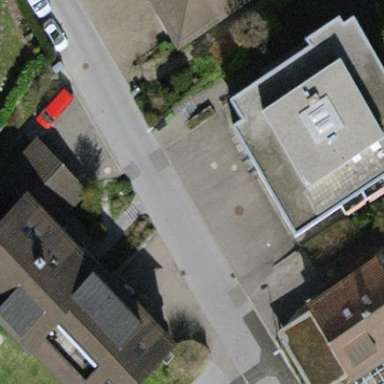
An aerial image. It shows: Building with tiled roof.